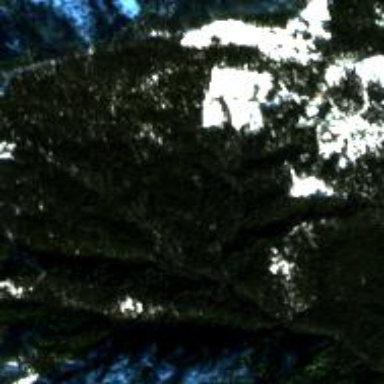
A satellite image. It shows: Forest area.